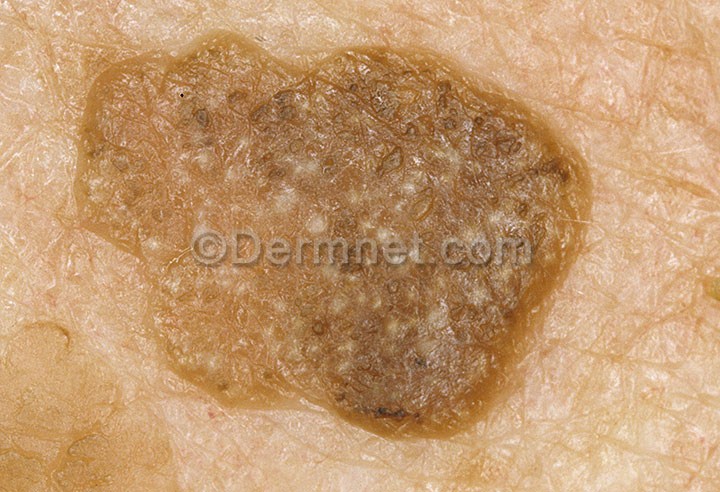
Disease: Seborrheic Keratoses and other Benign Tumors